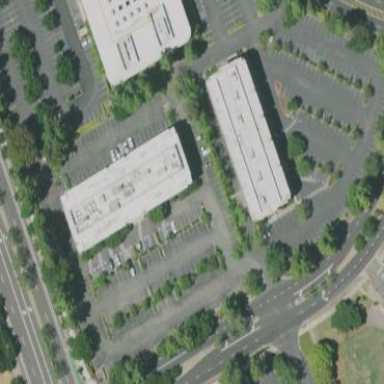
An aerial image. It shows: Building.